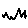
Label: zigzag